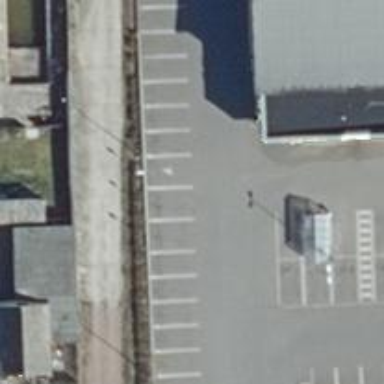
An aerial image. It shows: Road serving as parking aisle.